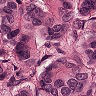
Metastatic tissue present: yes